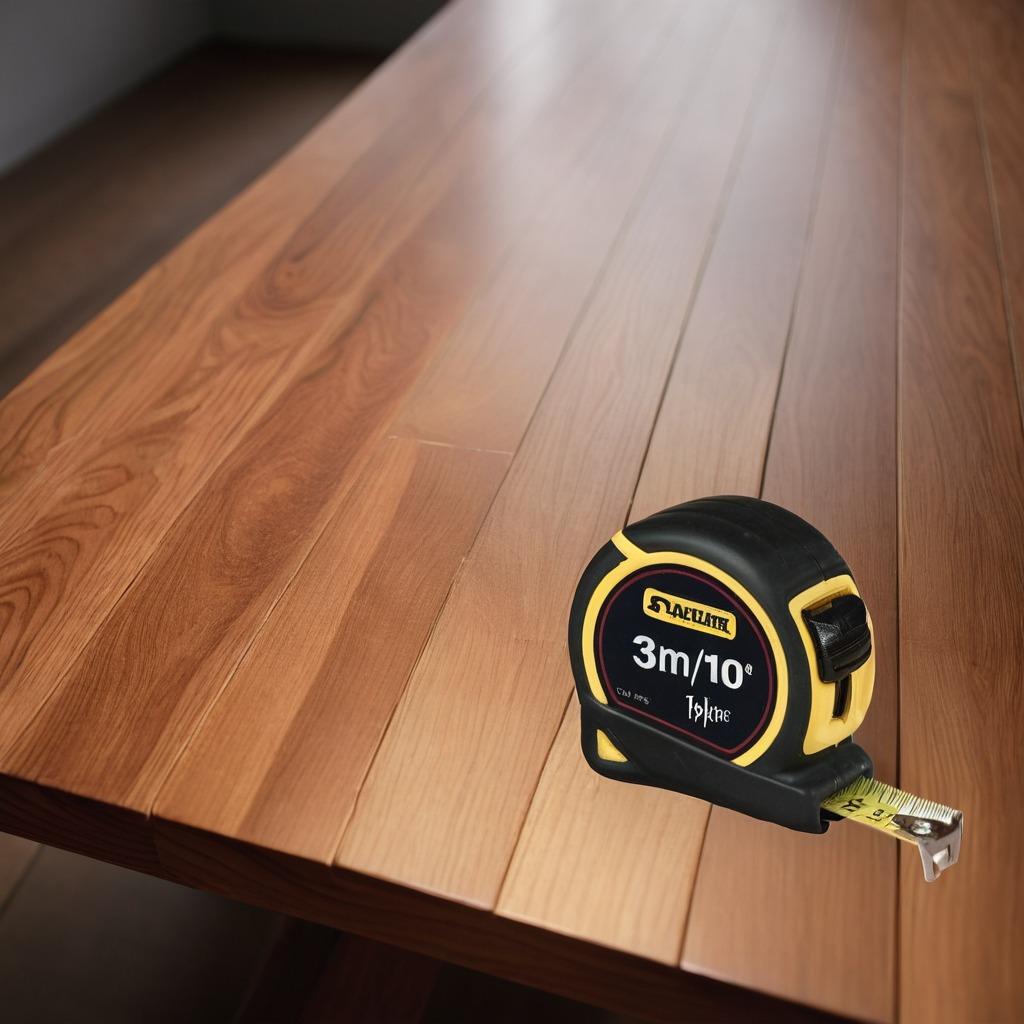
A measuring tape is lying on the wooden table in the carpentry studio.